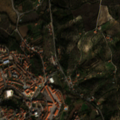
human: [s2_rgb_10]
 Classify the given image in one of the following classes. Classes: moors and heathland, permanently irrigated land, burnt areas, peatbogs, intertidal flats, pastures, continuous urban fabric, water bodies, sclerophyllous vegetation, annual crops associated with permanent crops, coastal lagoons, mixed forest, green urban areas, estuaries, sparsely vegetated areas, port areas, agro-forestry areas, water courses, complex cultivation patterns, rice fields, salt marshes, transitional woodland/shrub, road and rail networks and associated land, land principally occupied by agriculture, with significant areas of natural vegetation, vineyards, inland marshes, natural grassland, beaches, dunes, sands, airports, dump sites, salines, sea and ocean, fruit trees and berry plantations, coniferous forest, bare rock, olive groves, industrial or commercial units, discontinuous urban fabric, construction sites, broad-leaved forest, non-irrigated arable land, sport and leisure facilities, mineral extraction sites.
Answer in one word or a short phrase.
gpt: continuous urban fabric, discontinuous urban fabric, industrial or commercial units, permanently irrigated land, olive groves, complex cultivation patterns